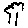
Label: tree